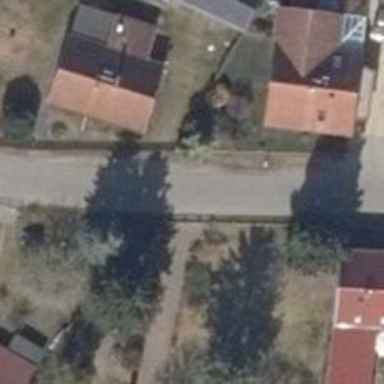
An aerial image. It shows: Residential road.